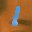
Label: 1